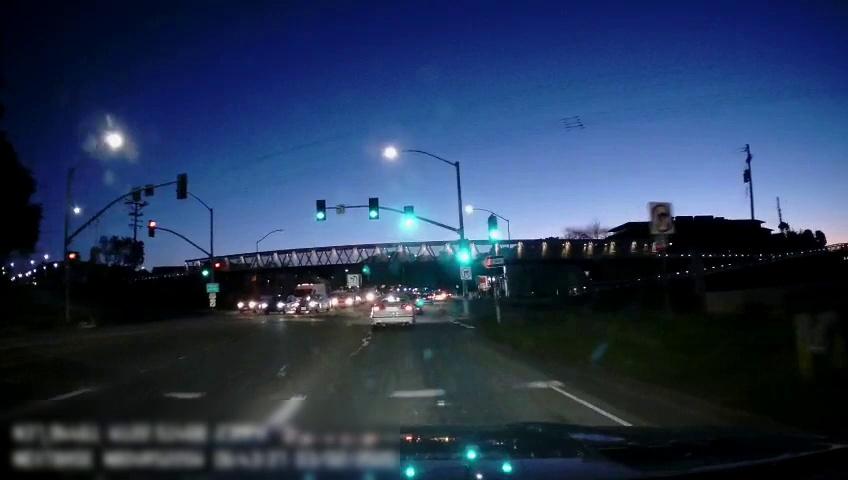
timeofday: Night
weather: Other
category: Drivable Space
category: Vehicles | Car
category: Vehicles | Car
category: Vehicles | Car
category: Vehicles | Car
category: Vehicles | Truck
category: Vehicles | Car
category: Vehicles | SUV
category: Vehicles | SUV
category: Lanes | Alternate Lane
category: Lanes | Alternate Lane
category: Lanes | Alternate Lane
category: Traffic | Lights
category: Traffic | Signs
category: Traffic | Signs
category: Traffic | Signs
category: Traffic | Signs
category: Traffic | Signs
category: Traffic | Lights
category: Traffic | Lights
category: Traffic | Signs
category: Traffic | Signs
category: Traffic | Signs
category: Traffic | Signs
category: Traffic | Lights
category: Traffic | Signs